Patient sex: M
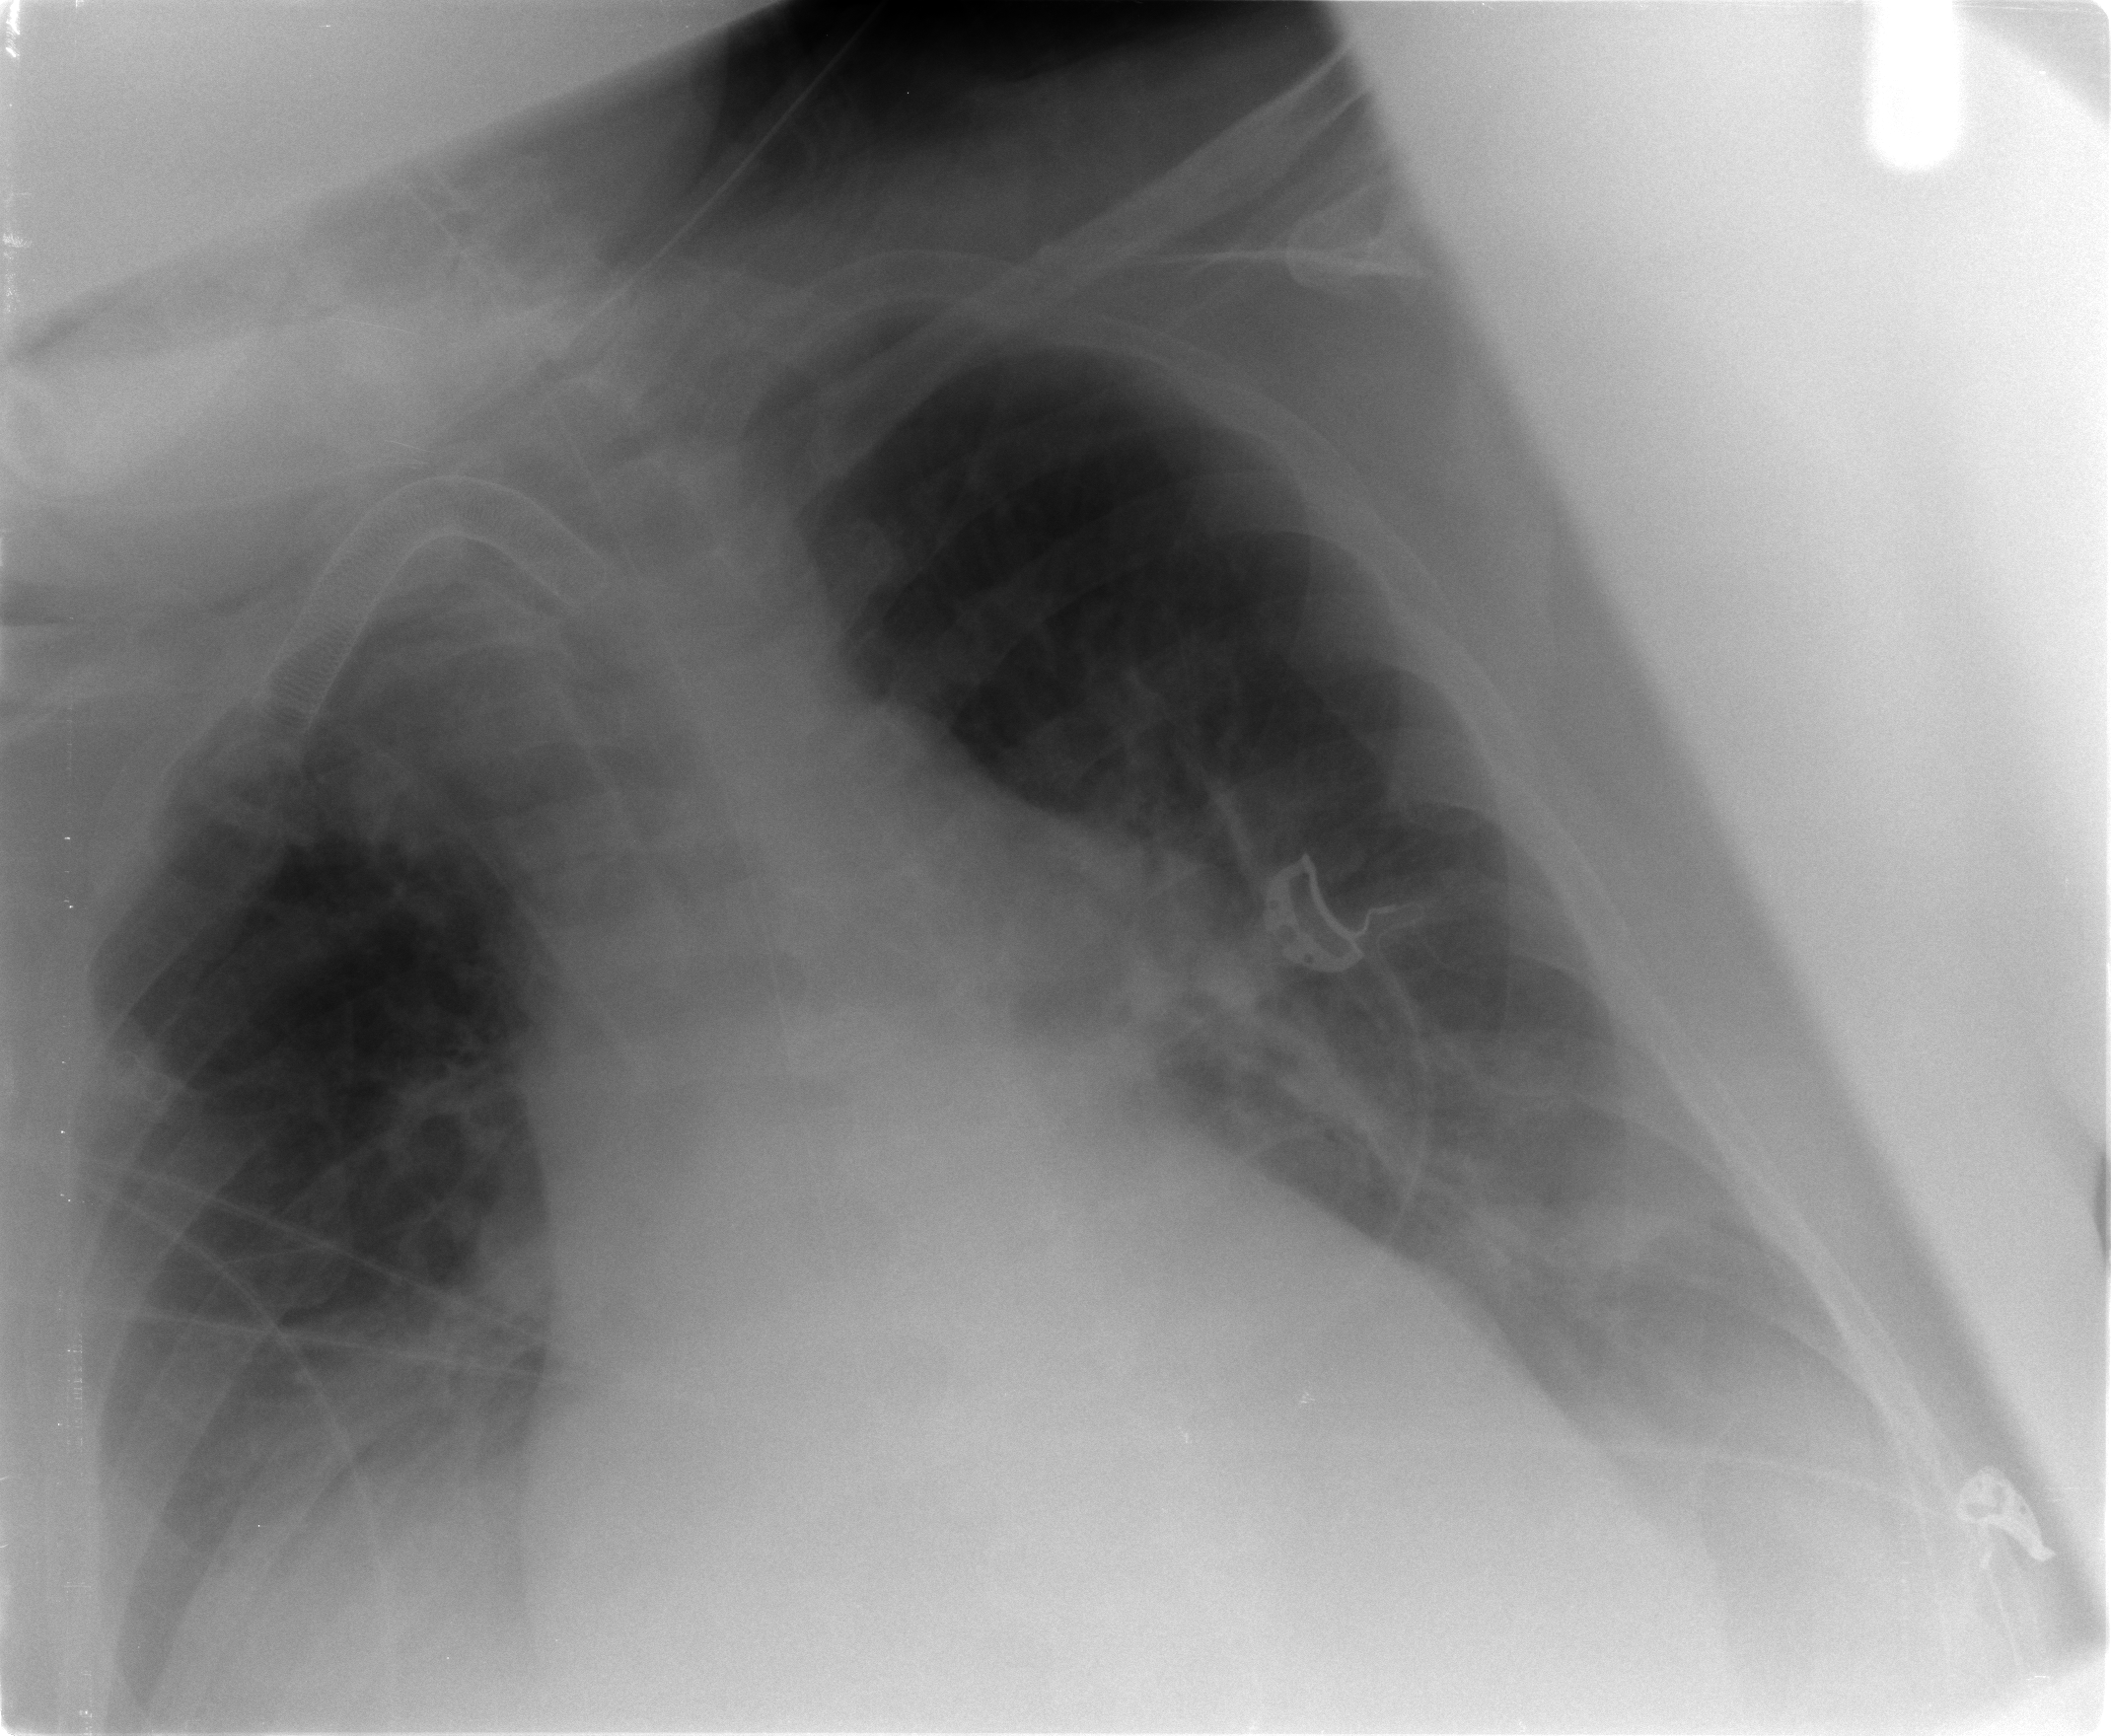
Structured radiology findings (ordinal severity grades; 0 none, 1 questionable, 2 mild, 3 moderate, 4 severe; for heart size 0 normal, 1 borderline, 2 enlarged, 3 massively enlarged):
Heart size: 2
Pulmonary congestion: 2
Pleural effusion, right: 2
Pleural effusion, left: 2
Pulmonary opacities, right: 0
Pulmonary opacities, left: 0
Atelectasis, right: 3
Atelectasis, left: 3